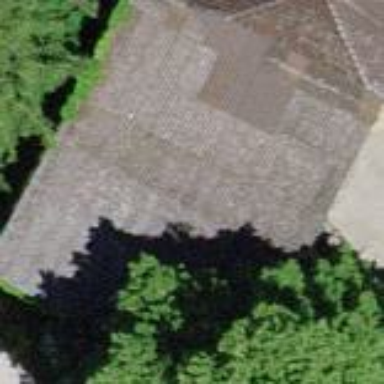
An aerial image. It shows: Barn.